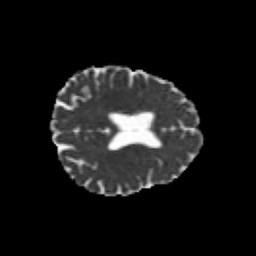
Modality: MD
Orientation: axial
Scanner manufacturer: siemens
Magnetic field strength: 3 T
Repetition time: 6.8 s
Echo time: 0.093 s